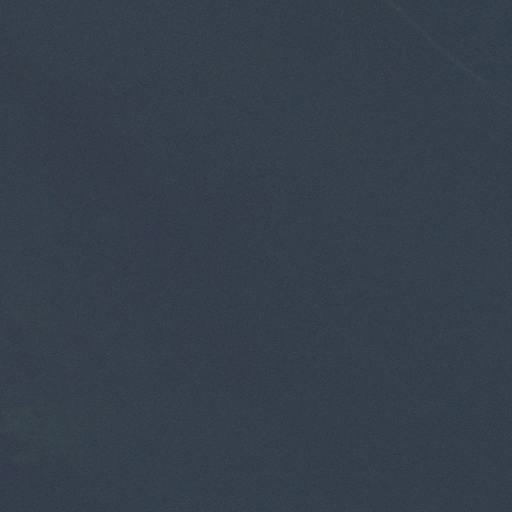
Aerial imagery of island in Massachusetts named Whale Rock containing only open water